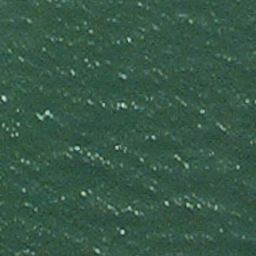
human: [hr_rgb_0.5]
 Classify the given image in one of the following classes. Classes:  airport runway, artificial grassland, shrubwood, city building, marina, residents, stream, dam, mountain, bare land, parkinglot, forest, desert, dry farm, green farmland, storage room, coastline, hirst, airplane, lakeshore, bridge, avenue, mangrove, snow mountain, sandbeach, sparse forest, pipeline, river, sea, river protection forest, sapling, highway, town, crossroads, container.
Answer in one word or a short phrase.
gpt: sea